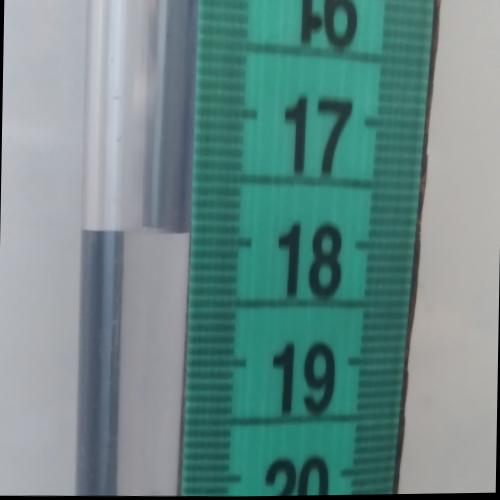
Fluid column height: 18.0 cm